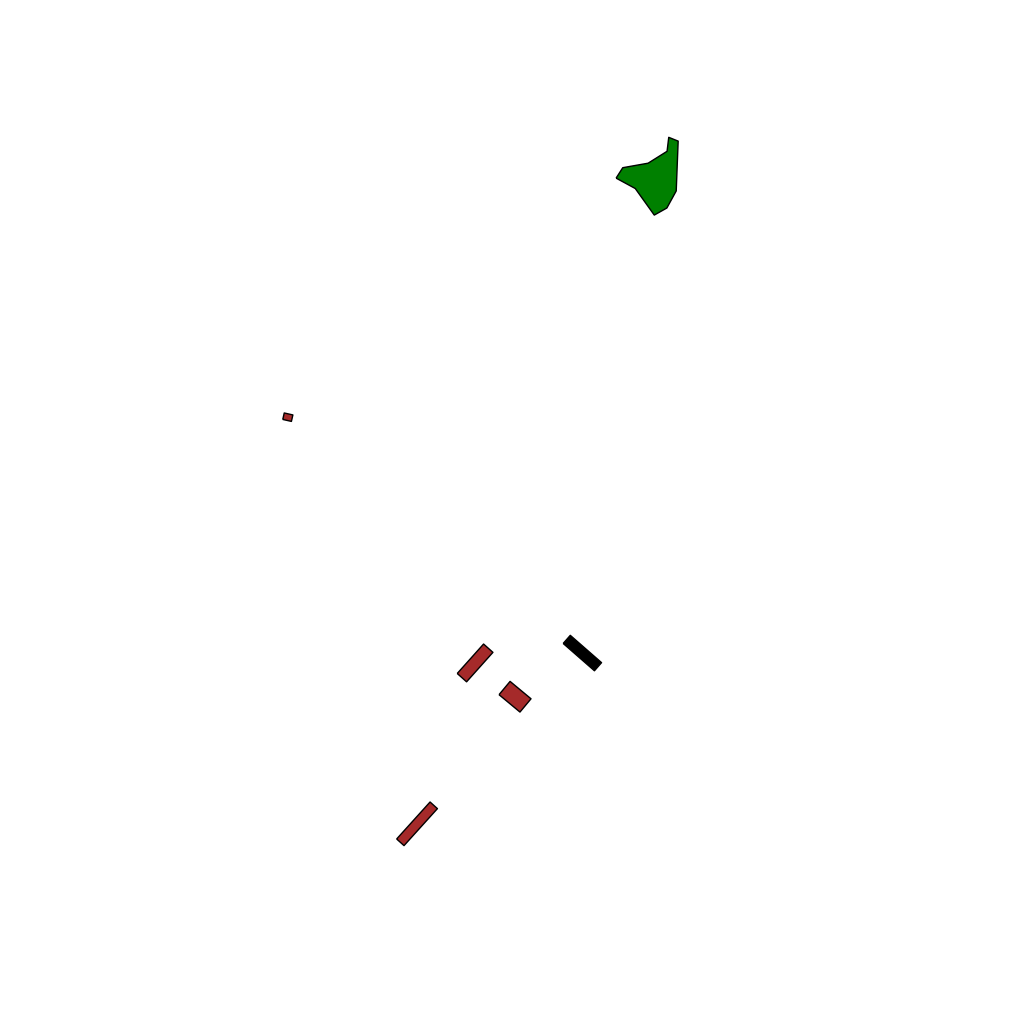
Tags: overhead vector_map, recreation, residential, special, soviet, individual_rise, density_1, Building, Facility, Park, 1.0 km²